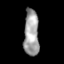
Tissue: skin
Cell type: Epithelial cells
Senescence score: 0.2753
Nuclear area (px): 680
Mean DAPI intensity: 160.587